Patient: sex M, age 62
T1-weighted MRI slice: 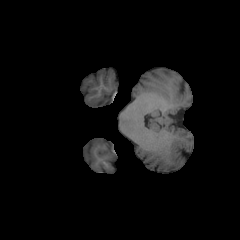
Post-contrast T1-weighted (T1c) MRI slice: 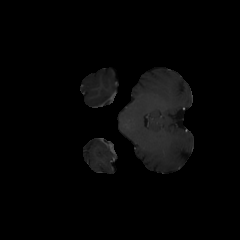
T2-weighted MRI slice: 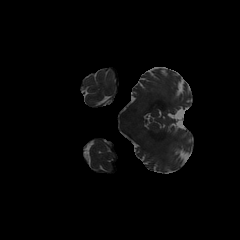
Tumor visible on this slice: no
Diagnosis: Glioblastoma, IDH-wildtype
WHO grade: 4